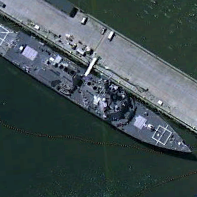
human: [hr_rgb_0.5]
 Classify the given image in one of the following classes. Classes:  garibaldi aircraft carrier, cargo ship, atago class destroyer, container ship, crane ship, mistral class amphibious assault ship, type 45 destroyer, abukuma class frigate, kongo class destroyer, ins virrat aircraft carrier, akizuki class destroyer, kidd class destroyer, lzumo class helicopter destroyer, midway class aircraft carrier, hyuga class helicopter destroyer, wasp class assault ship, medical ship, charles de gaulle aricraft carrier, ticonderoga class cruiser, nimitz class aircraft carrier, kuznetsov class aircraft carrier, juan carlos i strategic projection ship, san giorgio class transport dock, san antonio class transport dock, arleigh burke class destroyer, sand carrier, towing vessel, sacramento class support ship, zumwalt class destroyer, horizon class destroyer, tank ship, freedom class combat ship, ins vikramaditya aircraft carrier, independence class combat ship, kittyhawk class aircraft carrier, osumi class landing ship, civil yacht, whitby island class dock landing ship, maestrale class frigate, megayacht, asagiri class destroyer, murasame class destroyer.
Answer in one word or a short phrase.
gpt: Arleigh Burke class destroyer